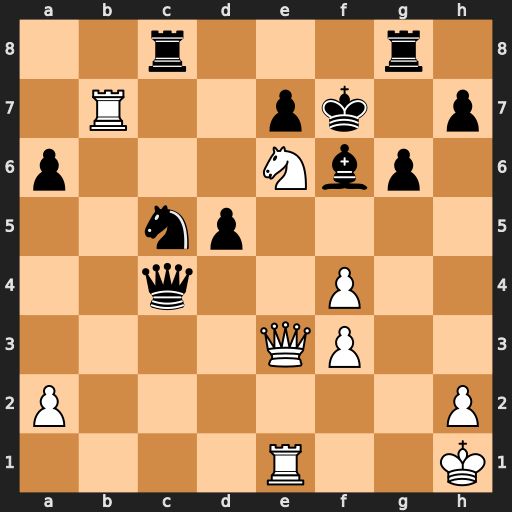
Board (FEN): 2r3r1/1R2pk1p/p3Nbp1/2np4/2q2P2/4QP2/P6P/4R2K
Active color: w
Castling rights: -
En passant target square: -
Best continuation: Ng5+ Bxg5 Rxe7+ Kf8 fxg5